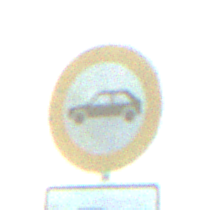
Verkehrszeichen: VerbotPersonenkraftwagen
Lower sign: MehrspurigeFahrzeugeFrei2
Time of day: SunriseSunset
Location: Outdoor (Nature)
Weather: PartlyCloudy
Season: NotSpecified
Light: Natural